Question: For a project, I need to create the following footer

However like I said in the title, my footer's background-color neither take the full width or 'bottom' of the screen, there is a white space.
I tried to apply 'width:100%' on 'footer' but it doesn't work. I also tried to fiddle a bit with flexbox, but it was also fruitless.
Here is my code:
'''
footer {
display: flex;
flex-flow: row wrap;
justify-content: space-around;
background-color: #F2F2F2;
margin-top: 30px;
}
footer a {
position: relative;
right: 36px;
color: black;
text-decoration: none;
}
footer a:hover {
color: #0065FC;
}
.footer-nav {
display: flex;
flex-flow: column wrap;
list-style: none;
}
.footer-item {
margin-top: 6px;
}
'''
'''
<footer>
<nav>
<h4>About</h4>
<ul class="footer-nav">
<li class="footer-item"><a href="#">Site Map</a></li>
<li class="footer-item"><a href="#">General Terms and Conditions</a></li>
<li class="footer-item"><a href="#">Data and Privacy</a></li>
</ul>
</nav>
<nav>
<h4>Our Accommodations</h4>
<ul class="footer-nav">
<li class="footer-item"><a href="#">Quality Assessments</a></li>
<li class="footer-item"><a href="#">You have a hotel ?</a></li>
</ul>
</nav>
<nav>
<h4>Assistance</h4>
<ul class="footer-nav">
<li class="footer-item"><a href="#">Help Desk</a></li>
<li class="footer-item"><a href="#">Contact Us</a></li>
</ul>
</nav>
</footer>
'''
I thank in advance anybody who will take the time to help me.
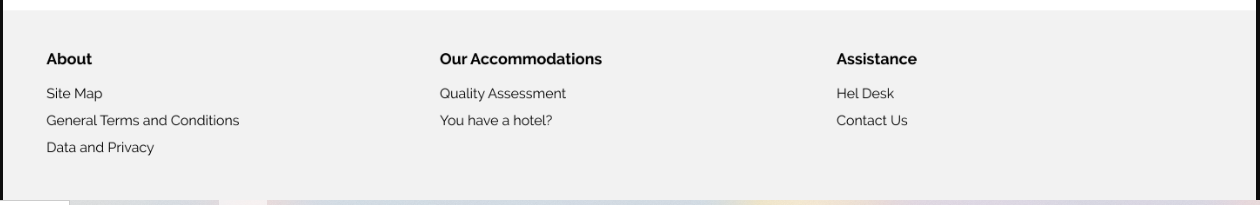
Answer: for solving the issue about the space on the right and left use this code:
'''
body {
margin: 0;
}
'''
> this happens because the browser applies by default some margin, you just need to reset it. (override it)
'''
body {
margin: 0;
}
footer {
display: flex;
flex-flow: row wrap;
justify-content: space-around;
background-color: #f2f2f2;
margin-top: 30px;
}
footer a {
position: relative;
right: 36px;
color: black;
text-decoration: none;
}
footer a:hover {
color: #0065fc;
}
.footer-nav {
display: flex;
flex-flow: column wrap;
list-style: none;
}
.footer-item {
margin-top: 6px;
}
'''
'''
<body>
<footer>
<nav>
<h4>About</h4>
<ul class="footer-nav">
<li class="footer-item"><a href="#">Site Map</a></li>
<li class="footer-item">
<a href="#">General Terms and Conditions</a>
</li>
<li class="footer-item"><a href="#">Data and Privacy</a></li>
</ul>
</nav>
<nav>
<h4>Our Accommodations</h4>
<ul class="footer-nav">
<li class="footer-item"><a href="#">Quality Assessments</a></li>
<li class="footer-item"><a href="#">You have a hotel ?</a></li>
</ul>
</nav>
<nav>
<h4>Assistance</h4>
<ul class="footer-nav">
<li class="footer-item"><a href="#">Help Desk</a></li>
<li class="footer-item"><a href="#">Contact Us</a></li>
</ul>
</nav>
</footer>
</body>
'''
---
another solution can be using a fixed position or something similar to remove the element from the normal flow of the page, so you can position it where you want to.
'''
footer {
position: fixed;
bottom: 0;
left: 0;
}
'''
but is better to use the '<body>' solution